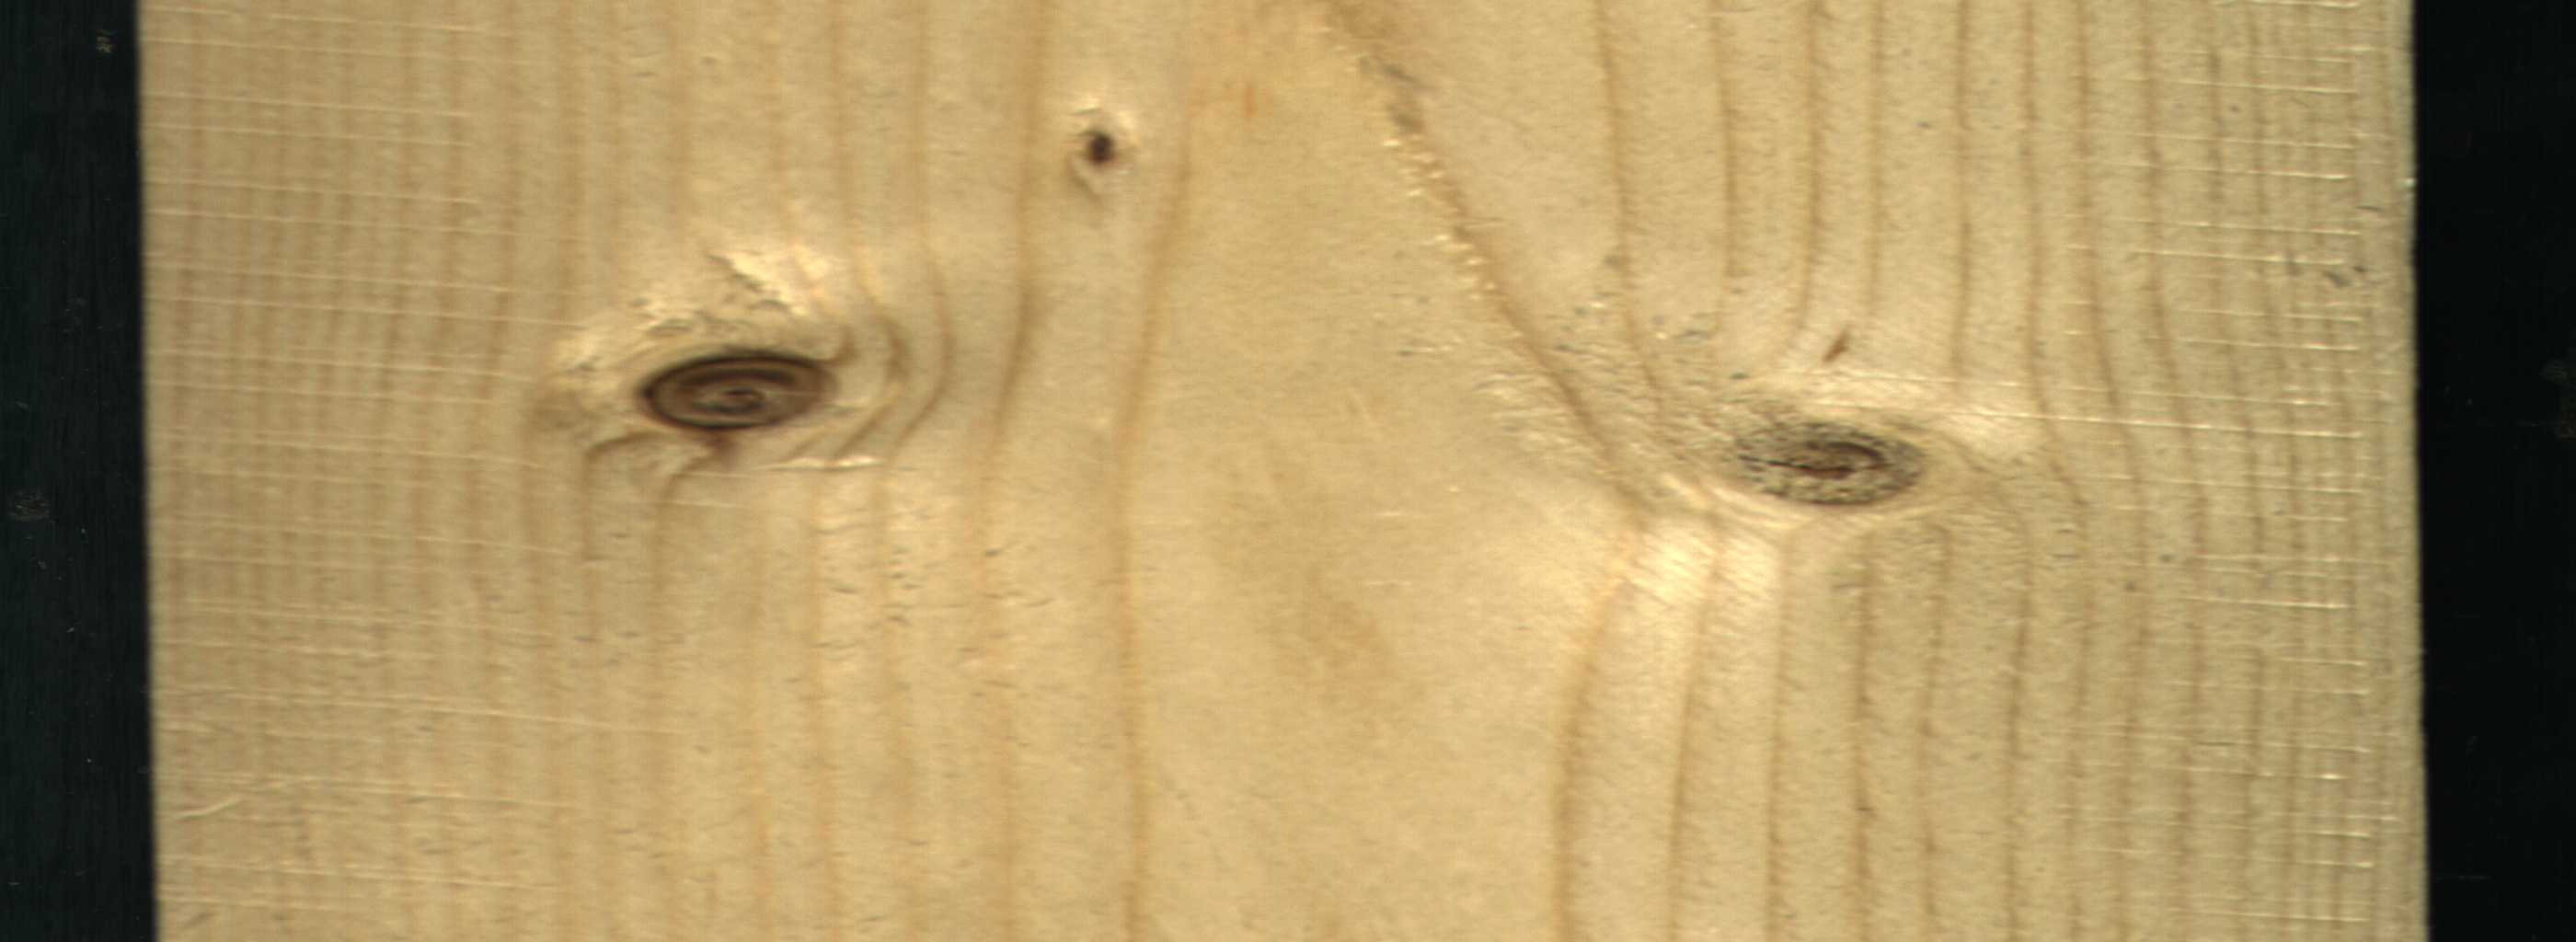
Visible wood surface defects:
Dead_Knot
Dead_Knot
Live_Knot